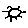
Label: sun